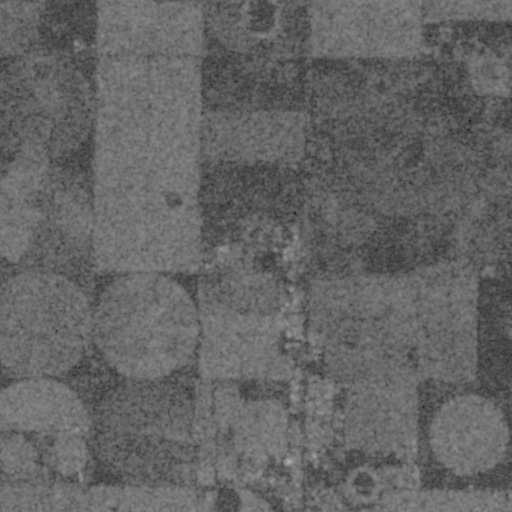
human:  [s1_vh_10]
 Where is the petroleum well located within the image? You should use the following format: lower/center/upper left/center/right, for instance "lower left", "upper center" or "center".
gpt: The petroleum well is located in the lower left of the image.
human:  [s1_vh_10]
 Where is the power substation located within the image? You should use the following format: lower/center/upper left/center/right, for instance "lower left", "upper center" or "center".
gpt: The power substation is located in the lower right of the image.
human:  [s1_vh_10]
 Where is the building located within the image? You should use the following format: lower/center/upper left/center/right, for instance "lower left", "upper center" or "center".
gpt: There is no building in the image.

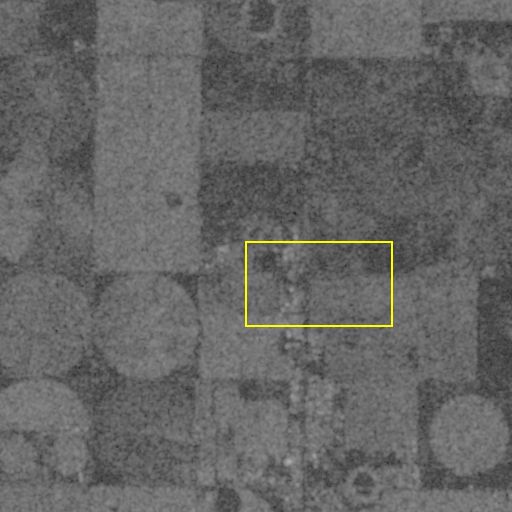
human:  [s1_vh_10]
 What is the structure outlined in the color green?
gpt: There is no green outline.
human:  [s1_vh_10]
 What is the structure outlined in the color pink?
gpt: There is no structure outlined in pink.